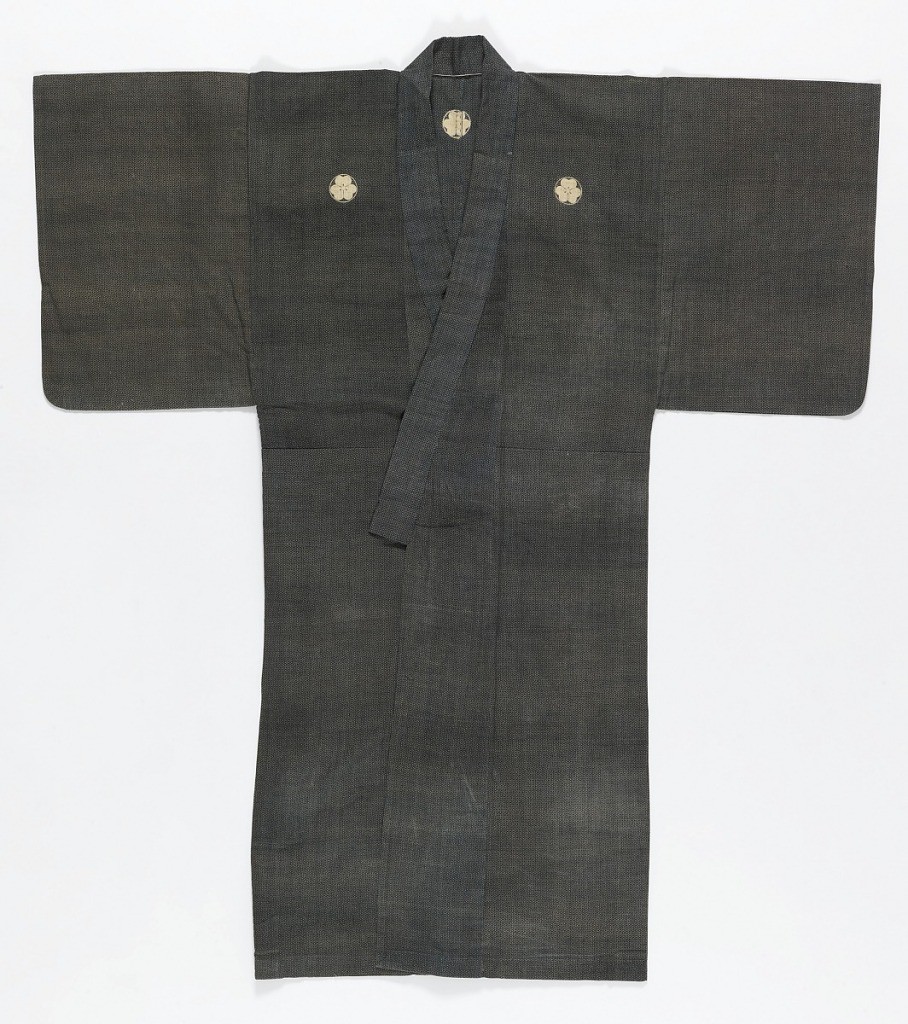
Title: Kimono
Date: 19th century
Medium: cotton Technique: resist printed with a stencil on plain weave
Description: All over middle grey tone created by a tiny dot pattern created by a resist supplied through a stencil. Fabric dyed dark blue. A crest appears on each shoulder on the front and center of shoulders at back. Kimono is unlined and the fabric is double faced.